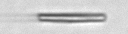
Label: fiber